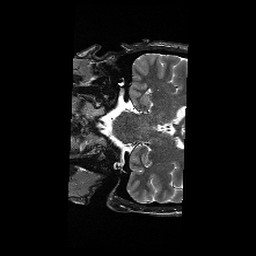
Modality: T2w
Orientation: coronal
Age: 28
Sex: male
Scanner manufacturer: siemens
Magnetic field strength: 3 T
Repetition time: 6.1 s
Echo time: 0.104 s